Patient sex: M
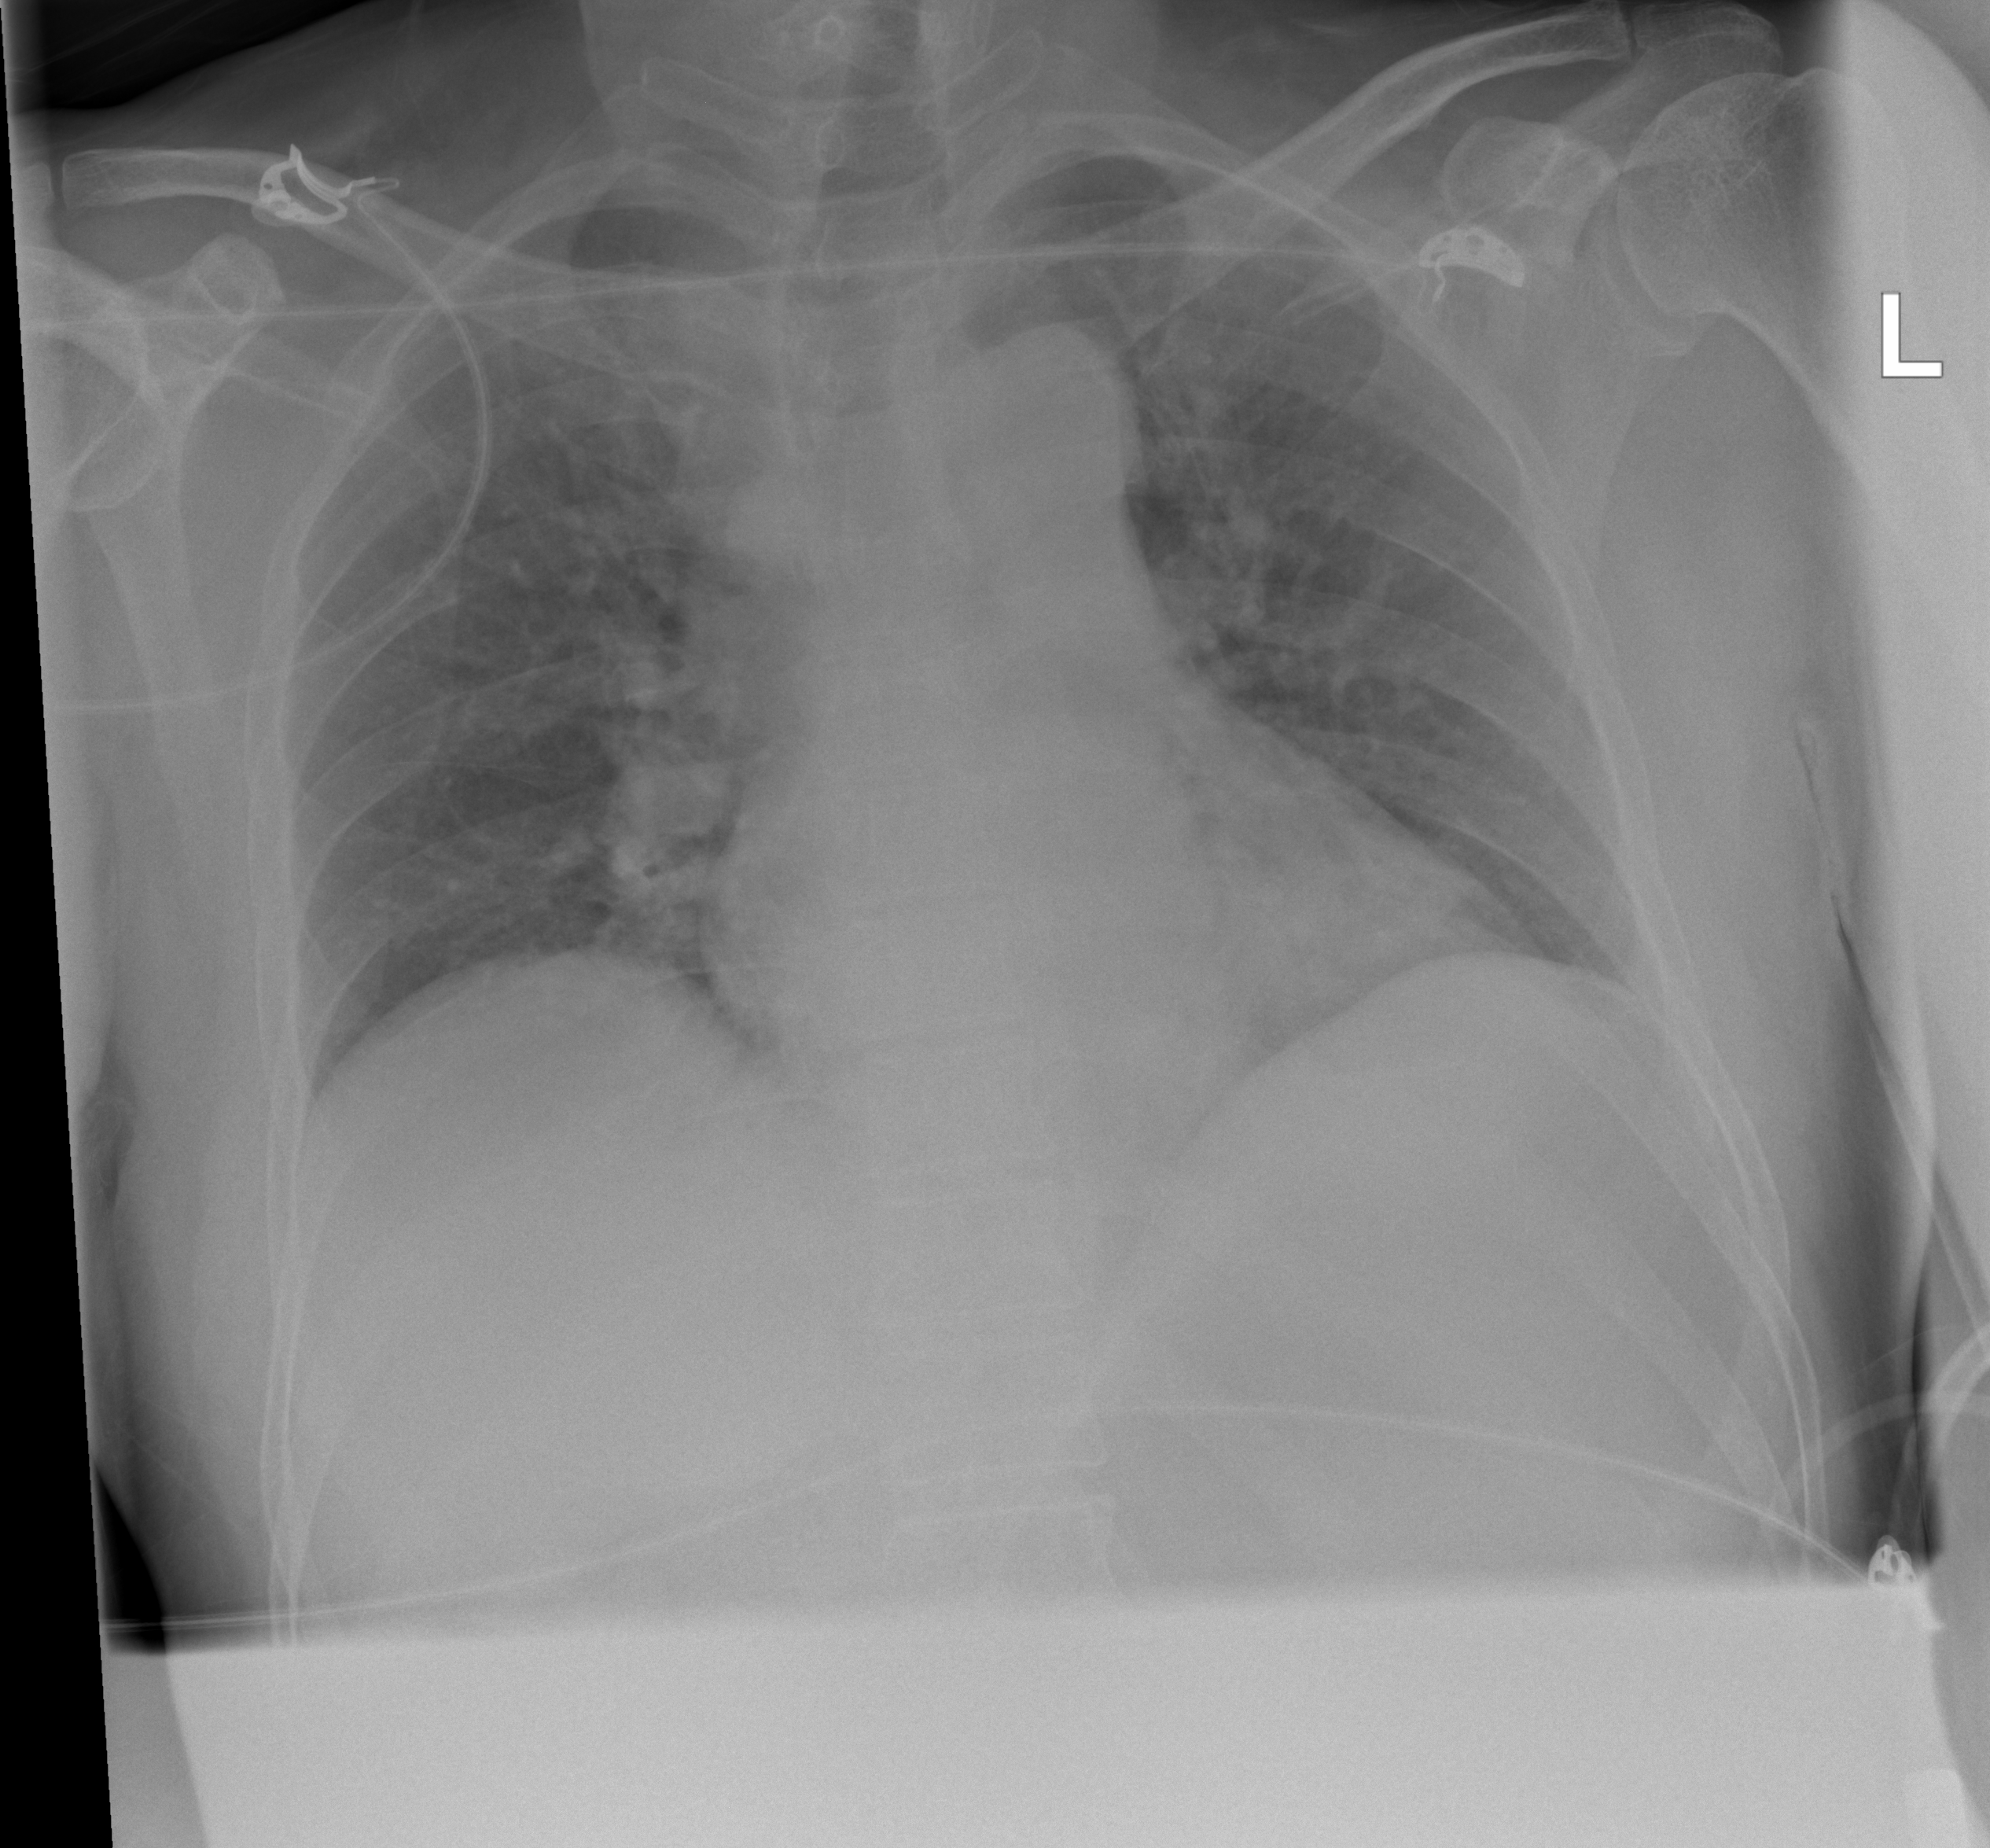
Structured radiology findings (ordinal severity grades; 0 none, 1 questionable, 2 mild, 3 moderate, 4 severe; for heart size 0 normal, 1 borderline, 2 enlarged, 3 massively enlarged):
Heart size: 1
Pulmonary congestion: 2
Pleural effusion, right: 0
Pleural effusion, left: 0
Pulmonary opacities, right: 2
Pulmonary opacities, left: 2
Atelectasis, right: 0
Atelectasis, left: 0